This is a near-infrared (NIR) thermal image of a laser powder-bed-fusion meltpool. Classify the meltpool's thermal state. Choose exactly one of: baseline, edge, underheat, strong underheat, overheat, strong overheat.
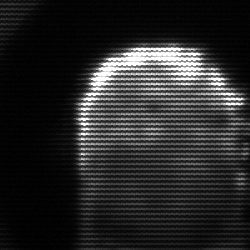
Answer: baseline